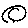
Label: circle